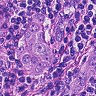
Metastatic tissue present: yes